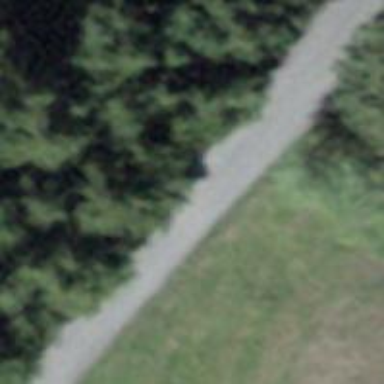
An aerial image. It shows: Unclassified road suitable for hiking in the backcountry.